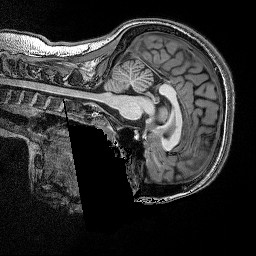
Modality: T1w
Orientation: sagittal
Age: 19
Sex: female
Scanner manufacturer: siemens
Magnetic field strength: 3 T
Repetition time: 2.5 s
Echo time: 0.00343 s